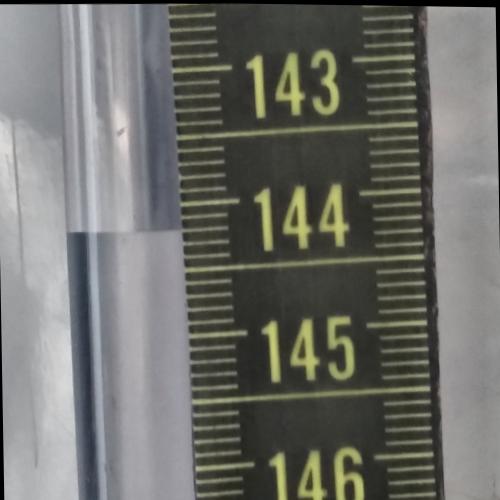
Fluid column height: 144.2 cm